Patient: sex M, age 78
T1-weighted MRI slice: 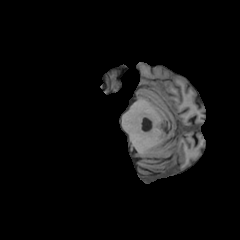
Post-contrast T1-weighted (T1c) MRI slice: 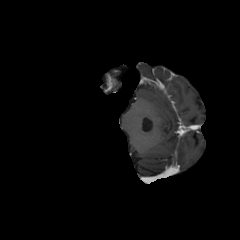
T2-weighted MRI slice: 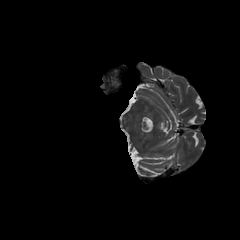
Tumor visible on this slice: no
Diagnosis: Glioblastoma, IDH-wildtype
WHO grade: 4